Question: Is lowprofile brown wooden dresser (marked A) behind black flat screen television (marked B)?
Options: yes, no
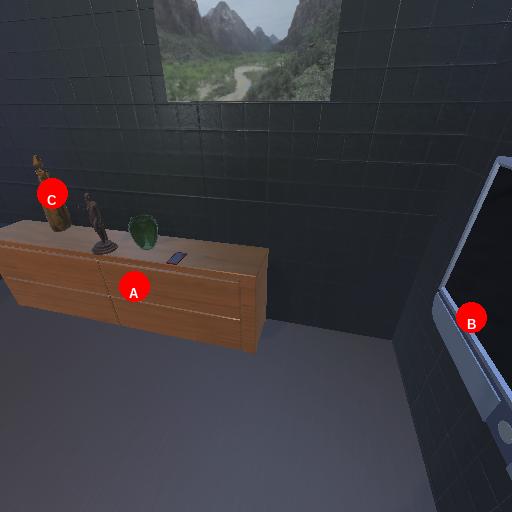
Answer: yes